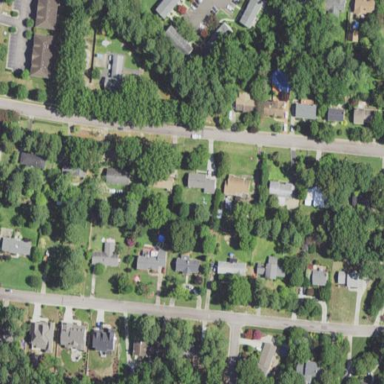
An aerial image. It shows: Residential area within neighborhood.